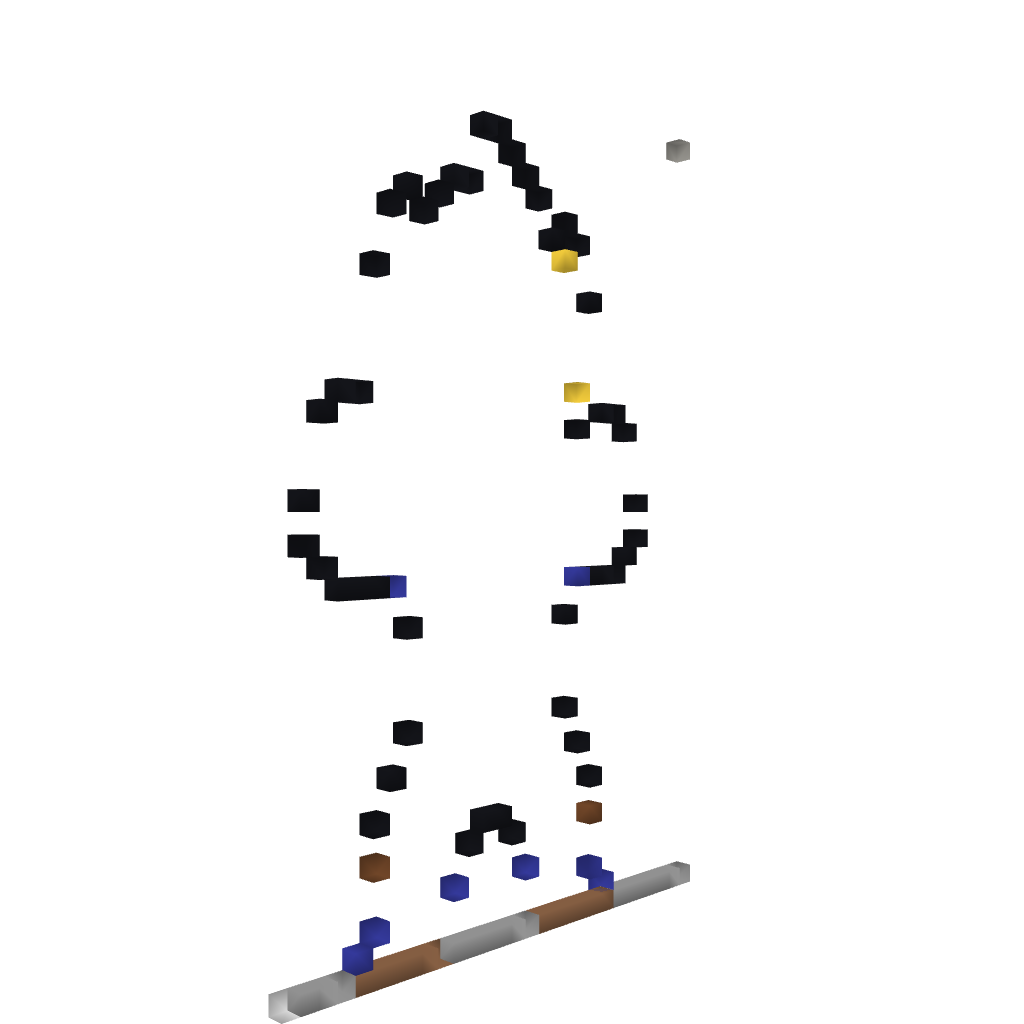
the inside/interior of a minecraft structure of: Goku SS